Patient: sex M, age 55
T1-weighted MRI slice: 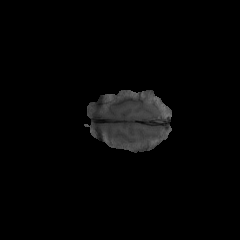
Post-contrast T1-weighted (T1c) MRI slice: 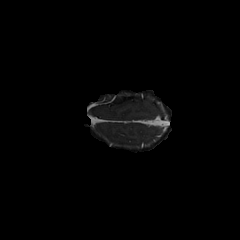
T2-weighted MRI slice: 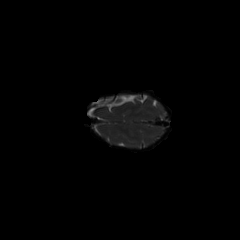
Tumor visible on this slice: no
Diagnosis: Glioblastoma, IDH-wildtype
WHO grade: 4